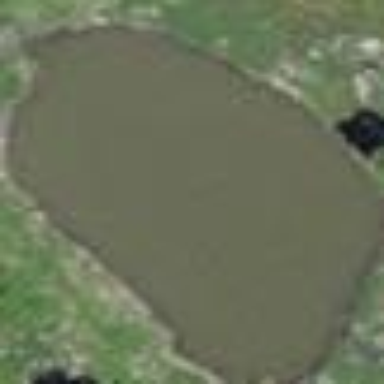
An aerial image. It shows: Peaceful pond surrounded by nature.